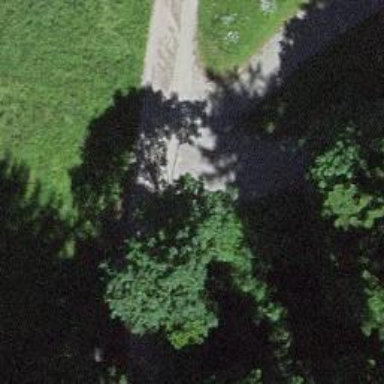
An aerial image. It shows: Dirt track road with grade3 tracktype.